Interaction volume radius: 5 \u00c5
Interaction volume height: 25 \u00c5
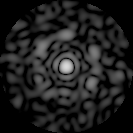
Disorder parameter: 0.7878